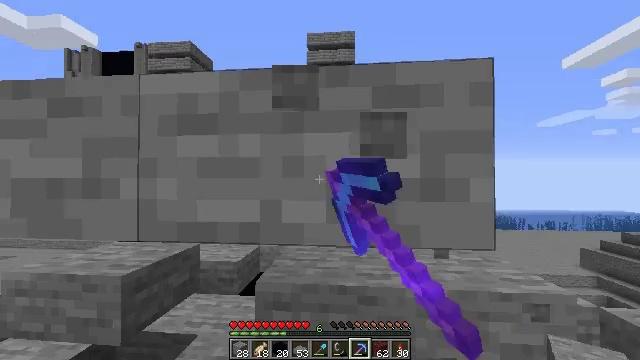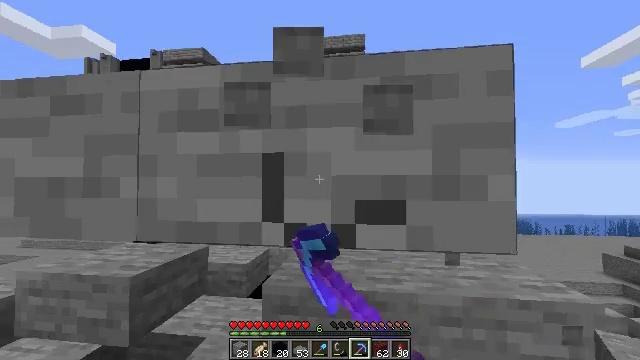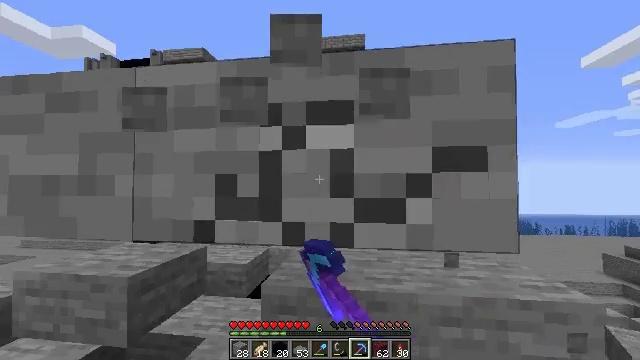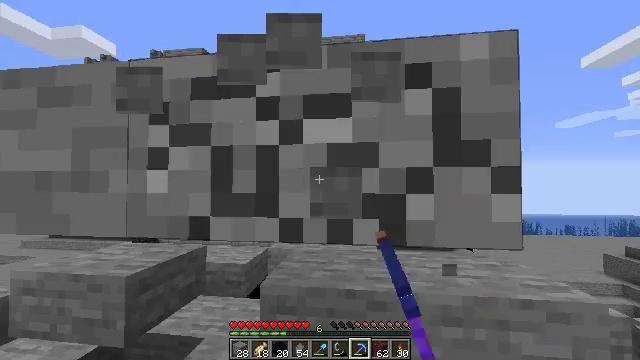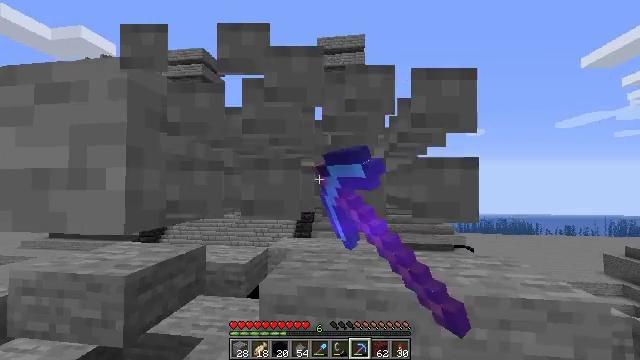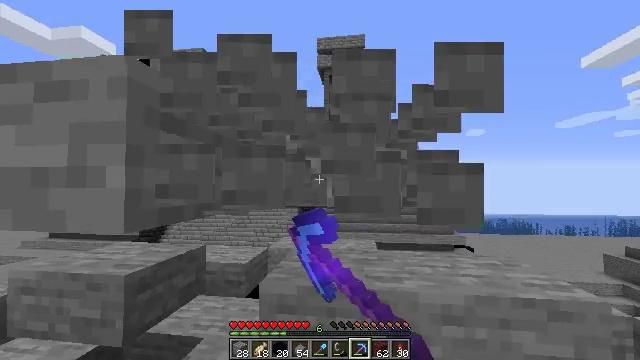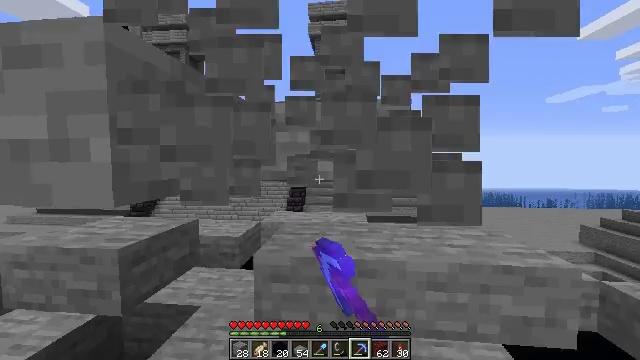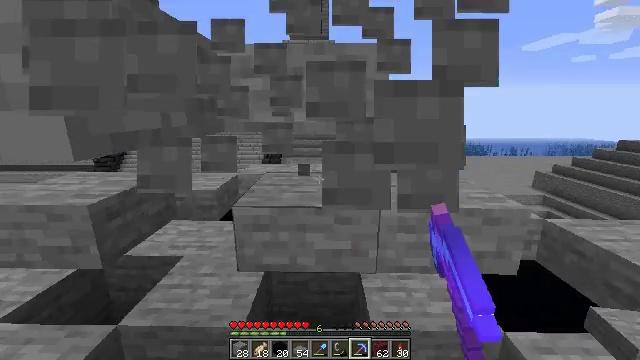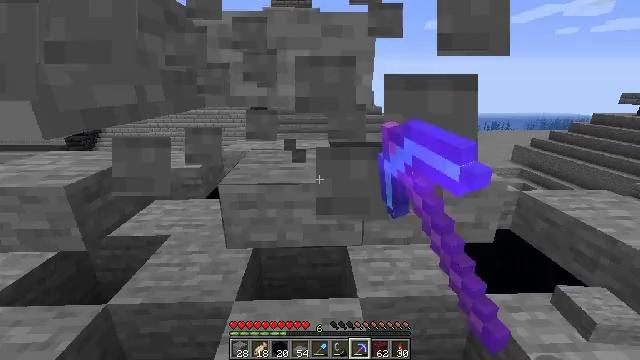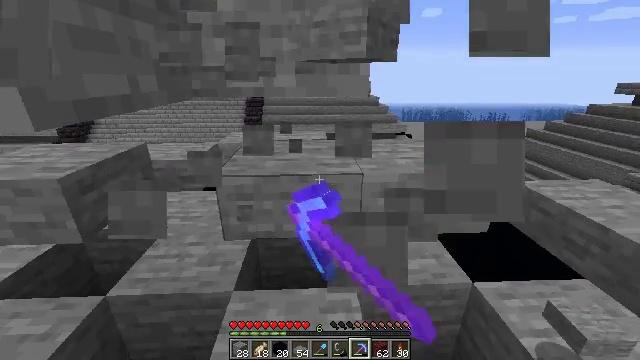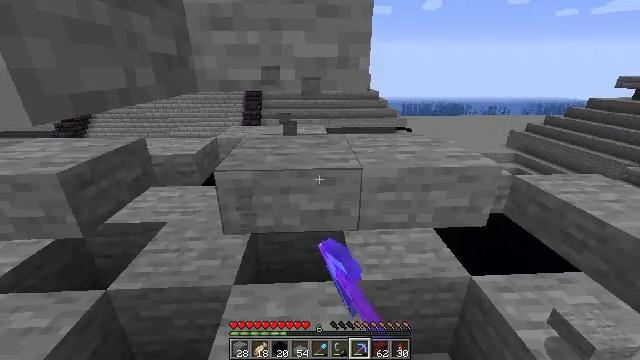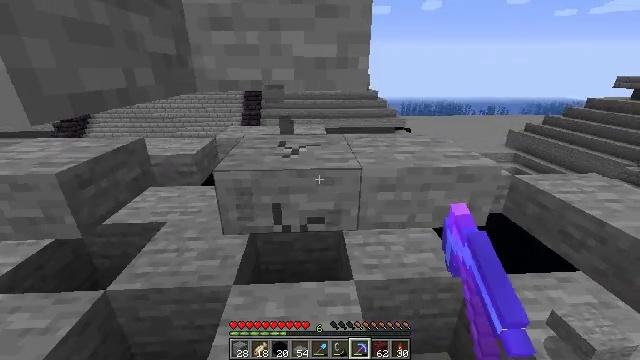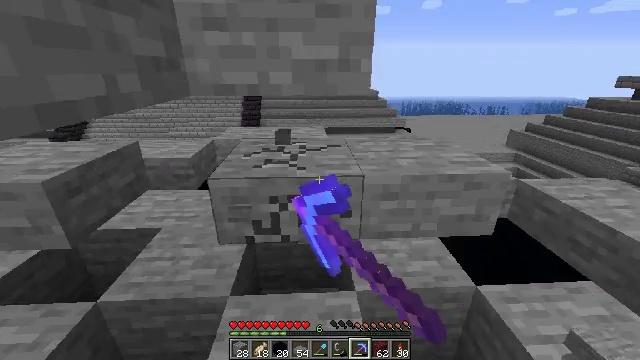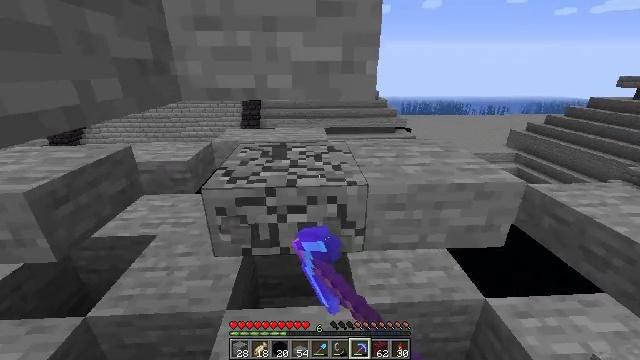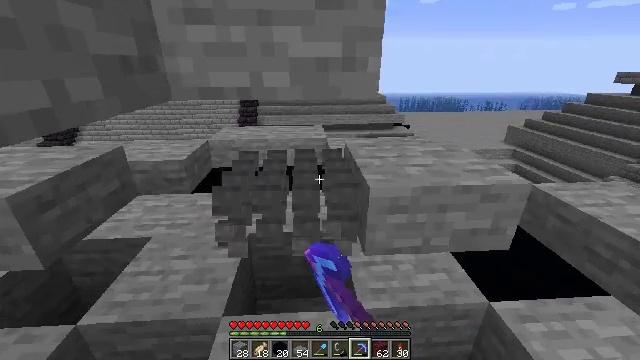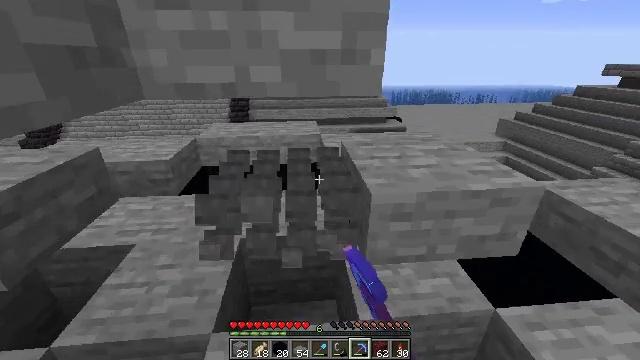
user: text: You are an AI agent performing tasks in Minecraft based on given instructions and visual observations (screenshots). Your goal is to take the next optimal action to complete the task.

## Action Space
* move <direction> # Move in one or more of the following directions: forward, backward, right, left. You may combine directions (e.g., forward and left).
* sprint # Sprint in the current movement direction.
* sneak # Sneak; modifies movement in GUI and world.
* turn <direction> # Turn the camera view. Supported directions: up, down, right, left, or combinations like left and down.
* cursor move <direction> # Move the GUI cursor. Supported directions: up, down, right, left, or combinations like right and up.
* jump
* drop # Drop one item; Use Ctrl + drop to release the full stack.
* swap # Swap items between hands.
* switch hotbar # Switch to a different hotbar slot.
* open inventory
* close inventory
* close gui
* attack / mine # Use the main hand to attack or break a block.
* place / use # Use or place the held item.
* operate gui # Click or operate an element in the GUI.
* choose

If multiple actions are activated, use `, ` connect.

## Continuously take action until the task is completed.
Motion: motion action
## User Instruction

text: Break the stone slab in a structure.
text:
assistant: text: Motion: turn left, attack / mine
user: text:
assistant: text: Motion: attack / mine
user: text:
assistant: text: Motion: attack / mine
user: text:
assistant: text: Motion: attack / mine
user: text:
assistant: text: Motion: attack / mine
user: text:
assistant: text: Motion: turn right and down, attack / mine
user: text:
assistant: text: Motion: turn right and down, attack / mine
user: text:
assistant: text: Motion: turn right and down, attack / mine
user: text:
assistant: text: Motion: turn down, attack / mine
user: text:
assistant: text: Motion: turn down, attack / mine
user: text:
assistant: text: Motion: attack / mine
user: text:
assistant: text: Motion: move forward, attack / mine
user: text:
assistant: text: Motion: move forward, attack / mine
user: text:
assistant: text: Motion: move forward, attack / mine
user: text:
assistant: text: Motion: move forward, turn right and down, attack / mine
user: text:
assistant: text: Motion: move forward, turn right and down, attack / mine
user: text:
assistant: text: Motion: turn right and down, attack / mine
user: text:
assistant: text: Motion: turn right and down, attack / mine
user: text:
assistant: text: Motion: turn right and down, attack / mine
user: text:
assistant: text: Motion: turn right and down, attack / mine
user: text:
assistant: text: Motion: turn right and down, attack / mine
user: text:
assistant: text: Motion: turn right, attack / mine
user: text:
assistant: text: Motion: turn right, attack / mine
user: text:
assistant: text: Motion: attack / mine
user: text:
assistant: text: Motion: attack / mine
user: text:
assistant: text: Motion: turn right, attack / mine
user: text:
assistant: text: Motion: turn right, attack / mine
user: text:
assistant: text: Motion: turn right and down, attack / mine
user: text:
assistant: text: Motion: no_op
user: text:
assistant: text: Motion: move forward, turn right and down